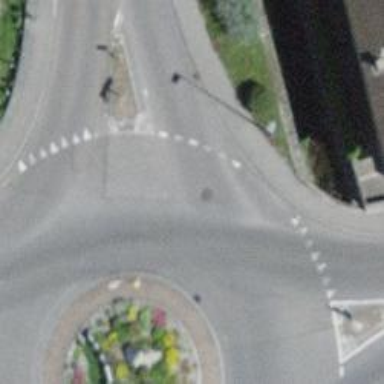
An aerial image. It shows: Secondary road with asphalt surface leading to roundabout.